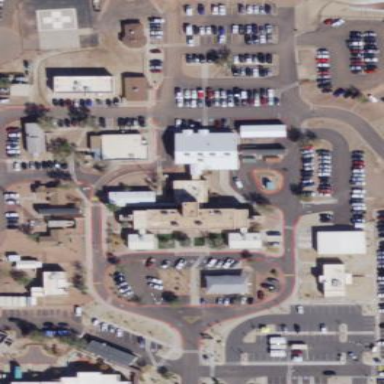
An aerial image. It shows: Hospital.